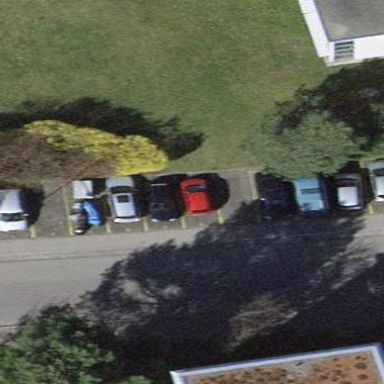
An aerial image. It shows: Parking available on the street side.